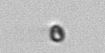
Label: nanoplankton_mix